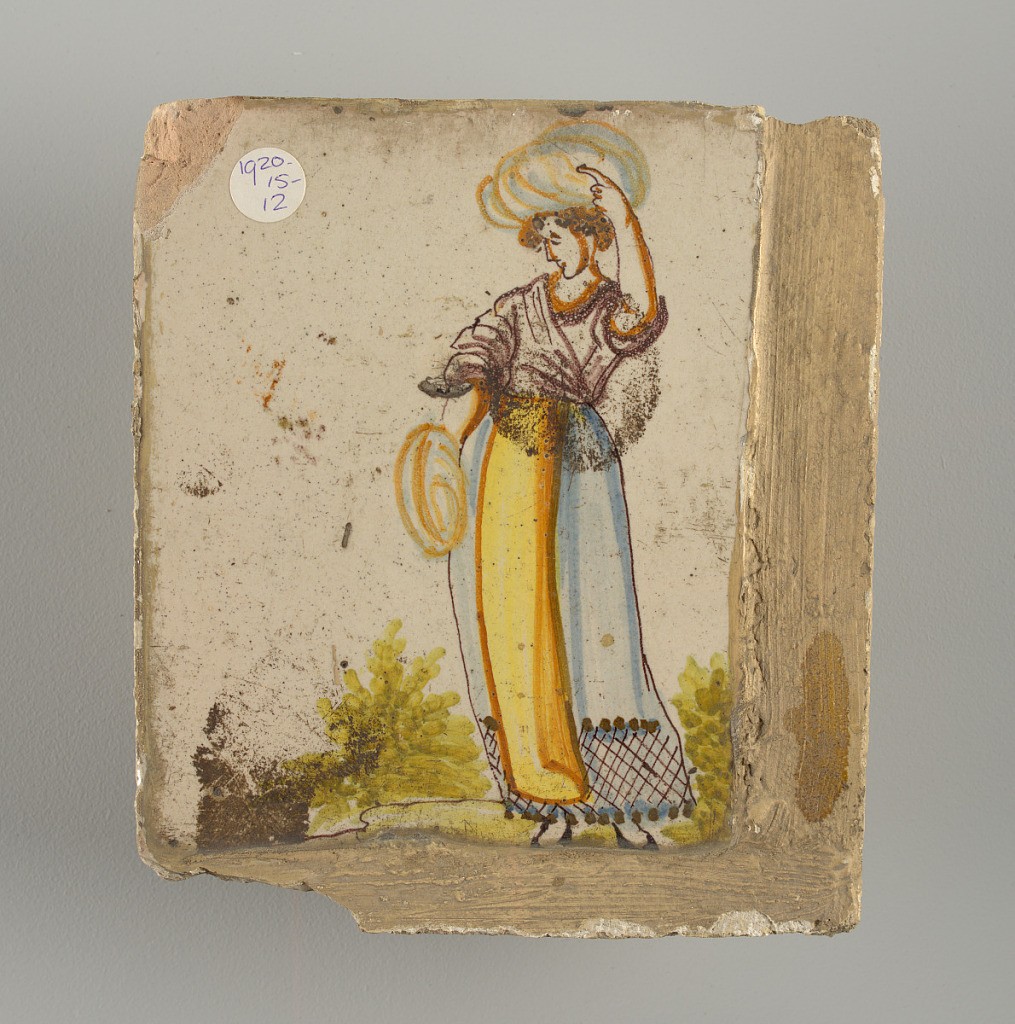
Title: Tile
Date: late 18th–early 19th century
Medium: Earthenware, glazed and high fire decorated
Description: Woman in bluish skirt and yellow apron, holding a bundle on her head and another in her right hand.